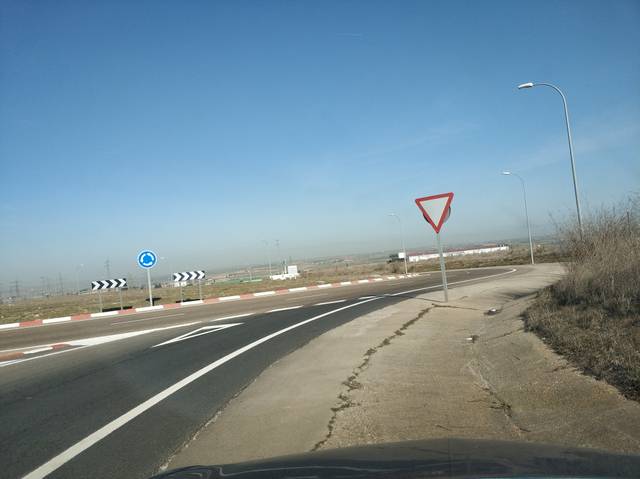
Region: Spain
Coordinates: 40.985, -5.683